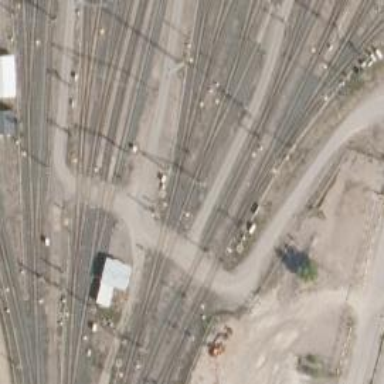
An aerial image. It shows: Rail yard with electrified contact lines for the trains.